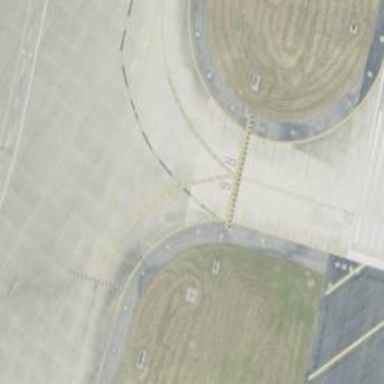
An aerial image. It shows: Image of taxiway at airport.